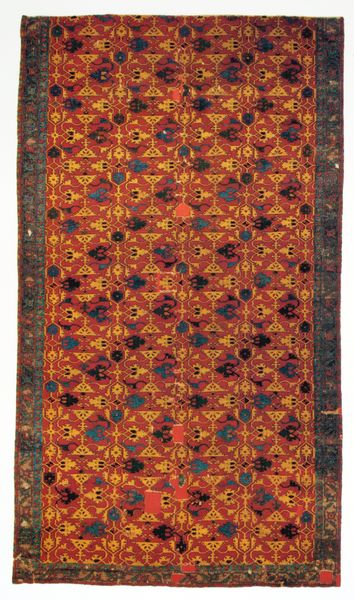
Titel: "Lotto"-Teppich
Standort: Berlin
Institution: Museum für Islamische Kunst
Schlagwörter: blau, weiß, dreieck, gelb, grün, ocker, blumen, braun, bunt, dunkelbraun, grau, orange, schwarz, türkis, blüten, rot, karo, muster, ornament, teppich, alt, rahmen, gold, stoff, borte, rosa, umrandung, ecke, linien, rand, bordüre, wandteppich, schmal, dekor, floral, ornamente, streifen, läufer, foto, fotografie, gemustert, deckel, orient, orientalisch, rechteck, linie, umrahmung, ecken, hubi, eck, verschlungen, rotbraun, rechteckig, tapisserie, breit, gerahmt, gewebe, textil, dreiecke, kelche, gewebt, webteppich, islam, kelim, knüpfarbeit, perser, türkei, schwar, wiederholung, textilien, perserteppich, terror, moslem, sanduhr, gebetsteppich, kleinasien, geflickt, gespinst, textilie, rapport, gewoben, kasachstan, webkunst, irrisierend